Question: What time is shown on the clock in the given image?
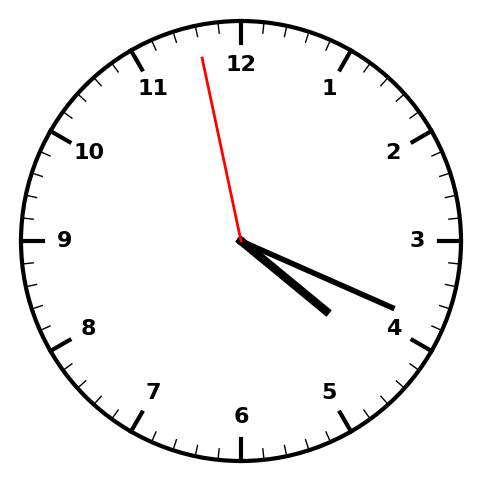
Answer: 04:18:58